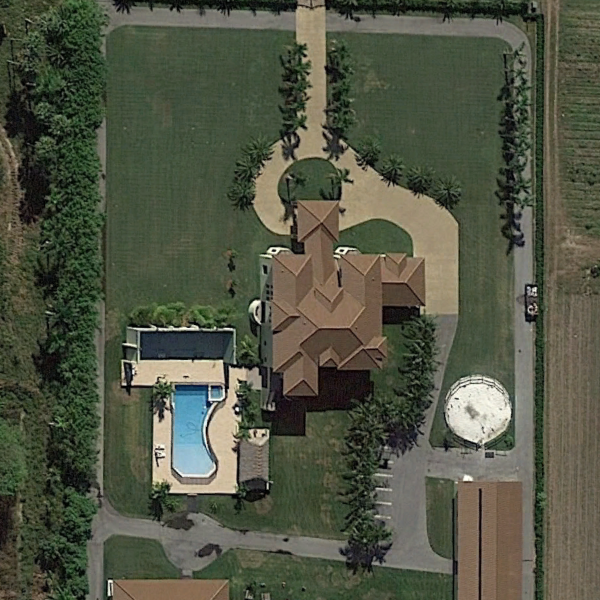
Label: SparseResidential